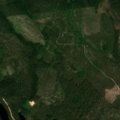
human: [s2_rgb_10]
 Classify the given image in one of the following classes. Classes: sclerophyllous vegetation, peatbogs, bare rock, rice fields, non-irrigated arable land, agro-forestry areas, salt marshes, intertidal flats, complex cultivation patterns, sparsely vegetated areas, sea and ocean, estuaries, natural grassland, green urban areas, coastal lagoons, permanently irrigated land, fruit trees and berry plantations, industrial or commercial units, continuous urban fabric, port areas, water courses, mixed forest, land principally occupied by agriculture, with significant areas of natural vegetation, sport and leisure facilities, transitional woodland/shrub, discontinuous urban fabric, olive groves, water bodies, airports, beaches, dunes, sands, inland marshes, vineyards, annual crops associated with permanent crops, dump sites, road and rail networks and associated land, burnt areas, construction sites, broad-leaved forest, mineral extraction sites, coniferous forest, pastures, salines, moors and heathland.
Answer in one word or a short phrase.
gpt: coniferous forest, transitional woodland/shrub